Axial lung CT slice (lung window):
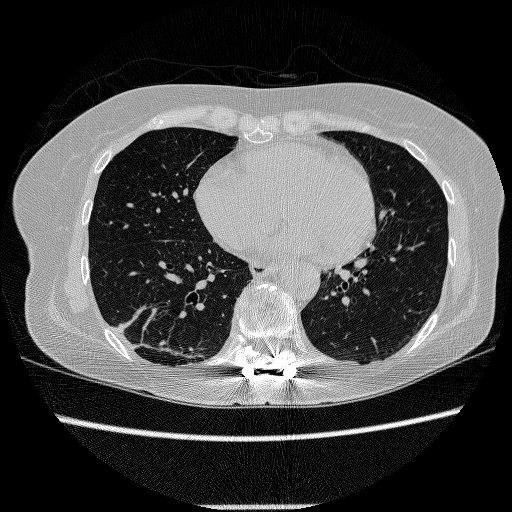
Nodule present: no